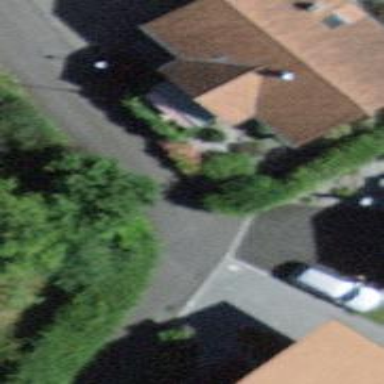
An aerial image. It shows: Asphalt alley designated as service road.